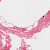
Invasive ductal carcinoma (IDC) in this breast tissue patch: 0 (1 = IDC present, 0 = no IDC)